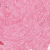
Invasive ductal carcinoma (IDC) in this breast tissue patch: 0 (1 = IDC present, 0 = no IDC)